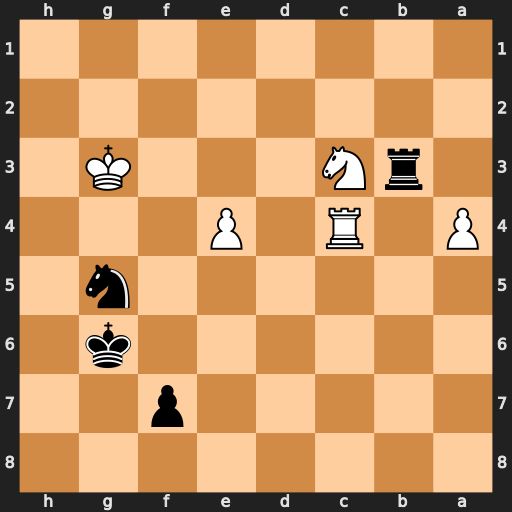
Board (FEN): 8/5p2/6k1/6n1/P1R1P3/1rN3K1/8/8
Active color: b
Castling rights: -
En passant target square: -
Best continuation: Rxc3+ Rxc3 Nxe4+ Kf4 Nxc3